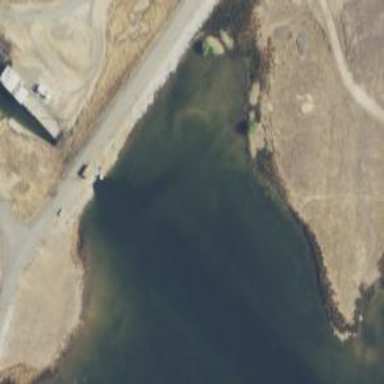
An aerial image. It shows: Reservoir.